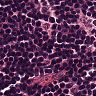
Metastatic tissue present: no